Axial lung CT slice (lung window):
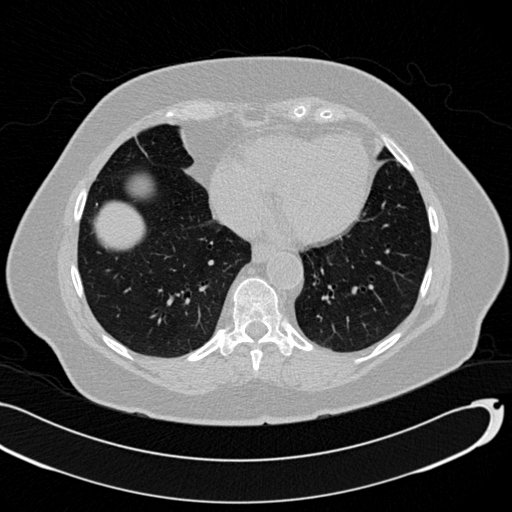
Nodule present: no